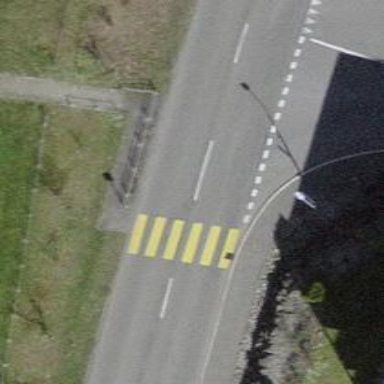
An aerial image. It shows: Uncontrolled zebra crossing with yellow markings on the road.